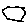
Label: hexagon